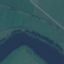
Land use / land cover class: River